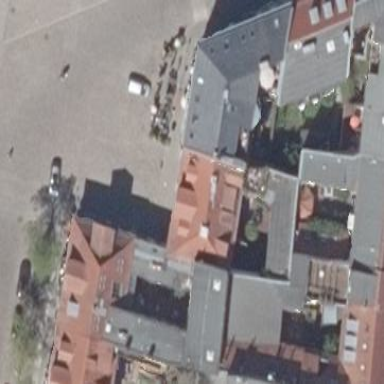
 housing apartments. It has gabled roof made of red roof tiles."